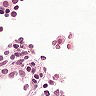
Metastatic tissue present: no